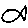
Label: fish